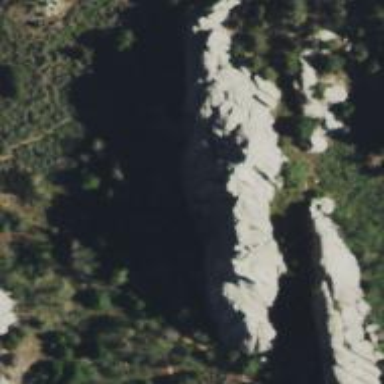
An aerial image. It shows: Cliff in nature.